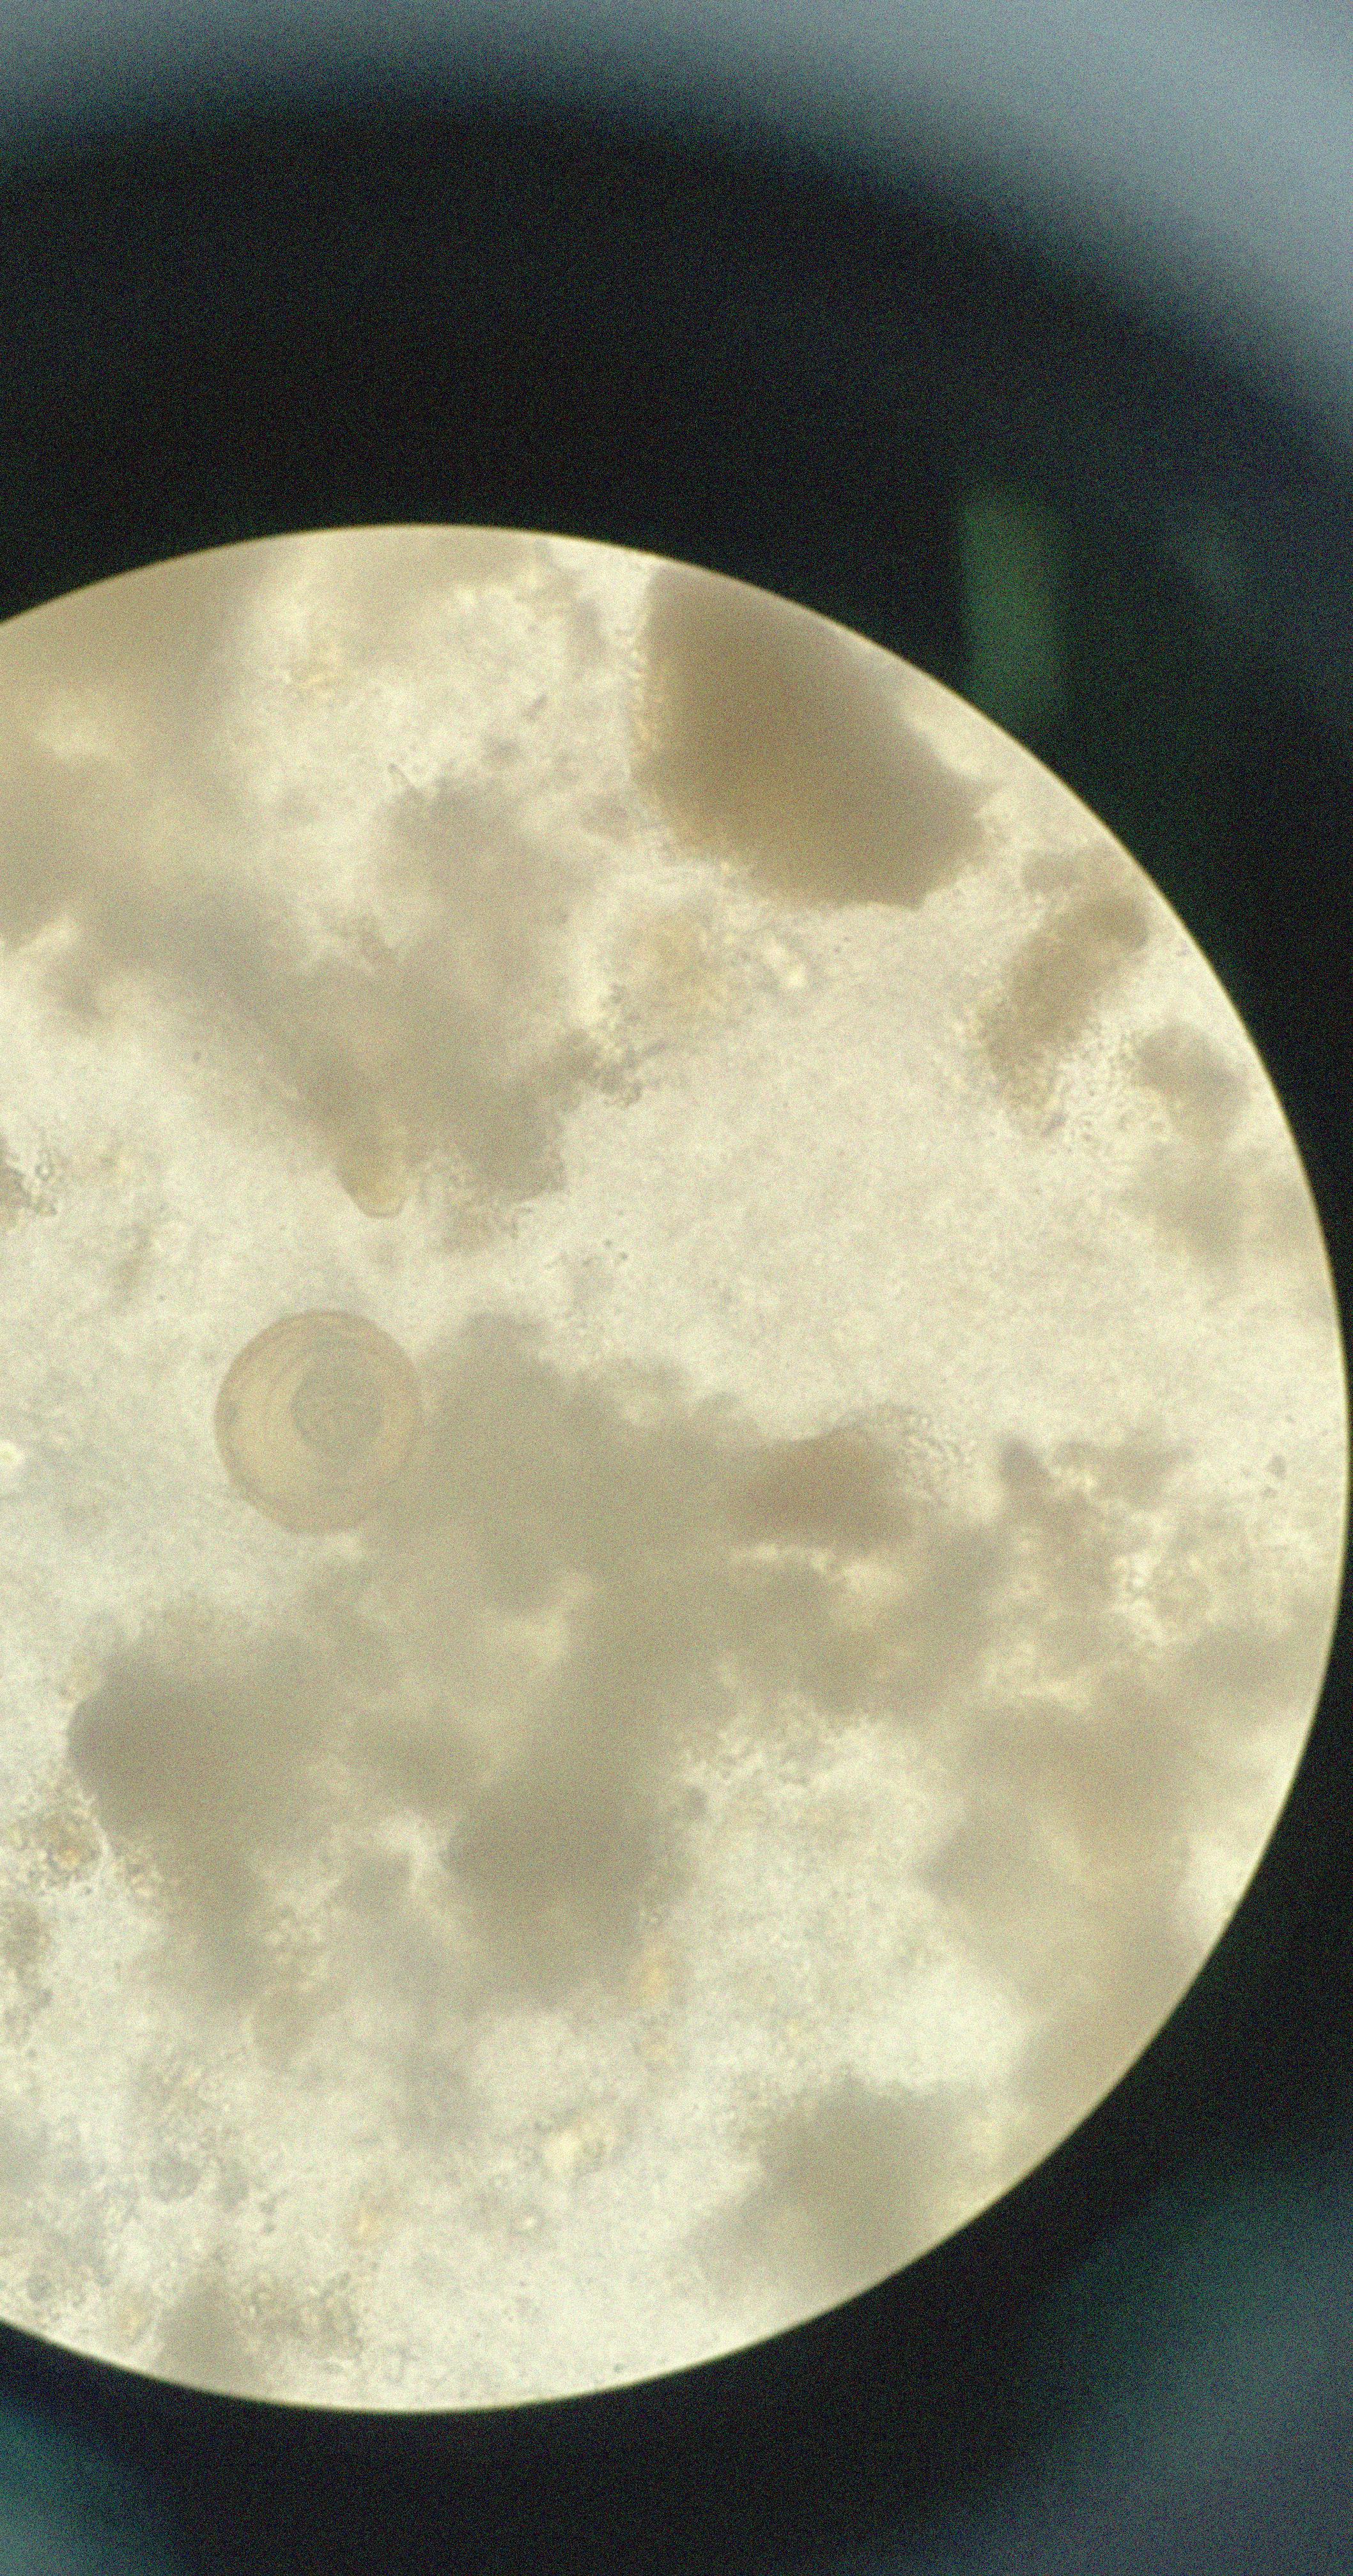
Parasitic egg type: Hymenolepis diminuta